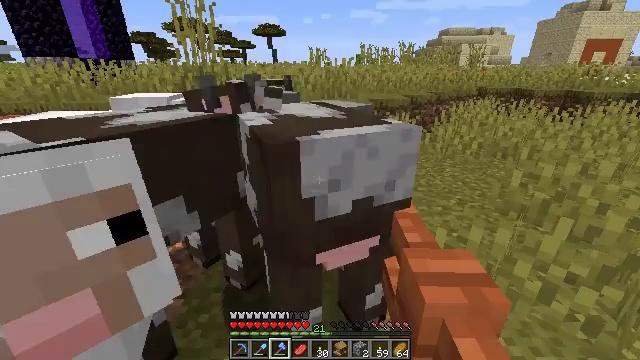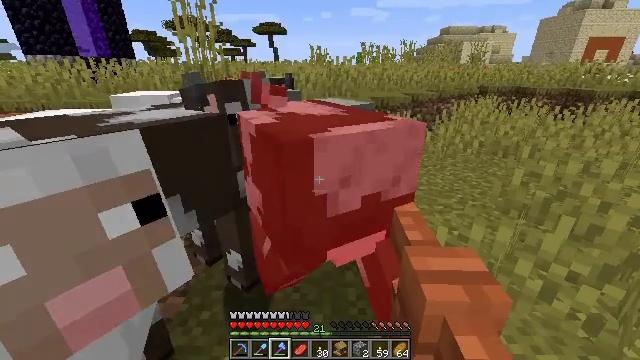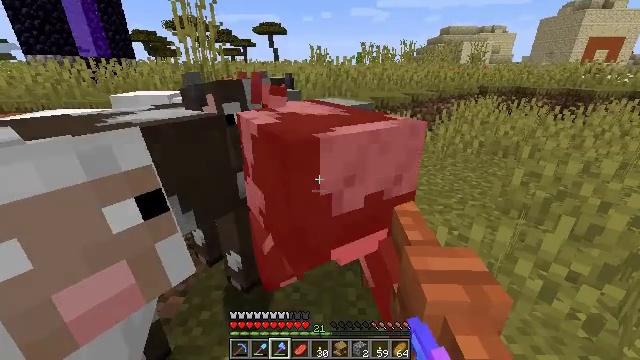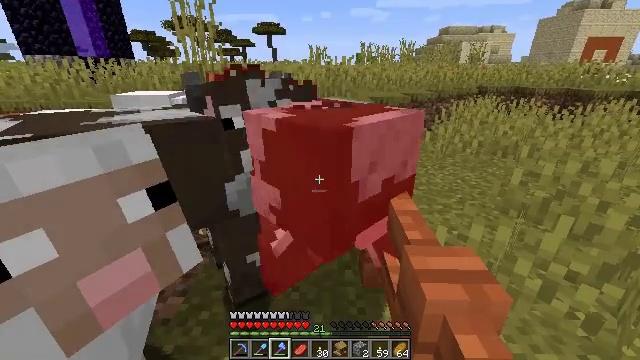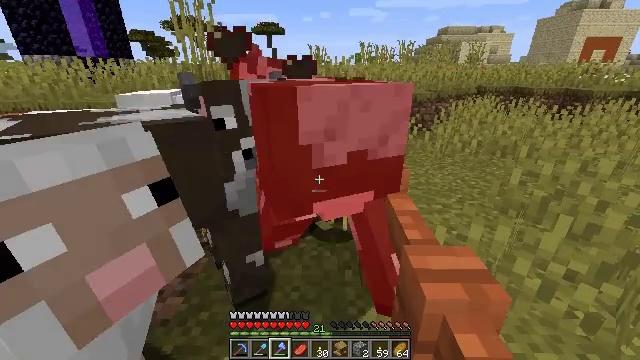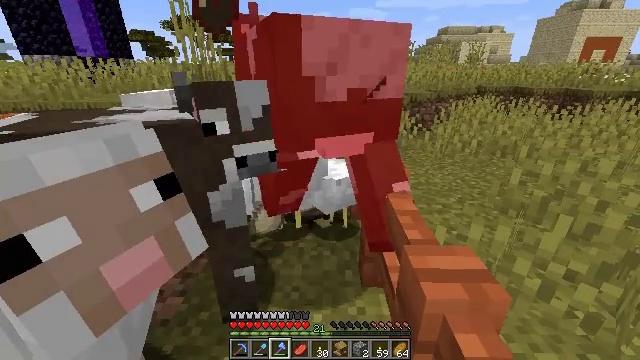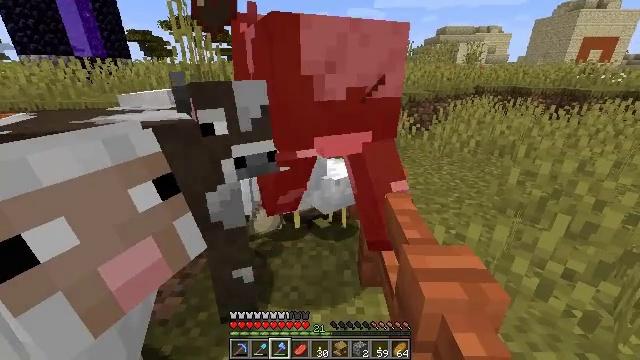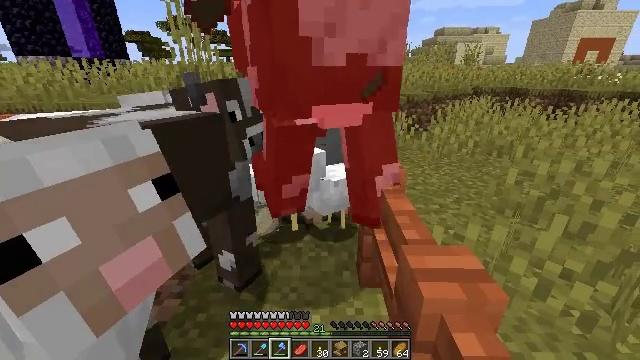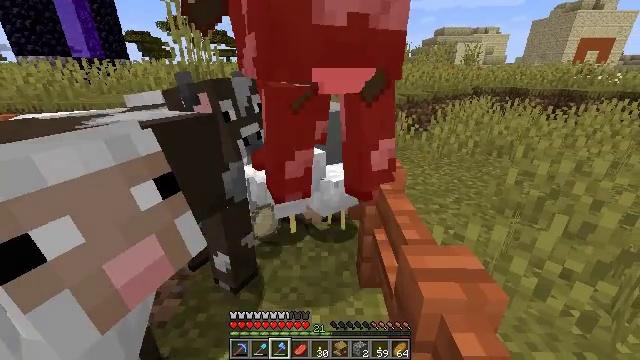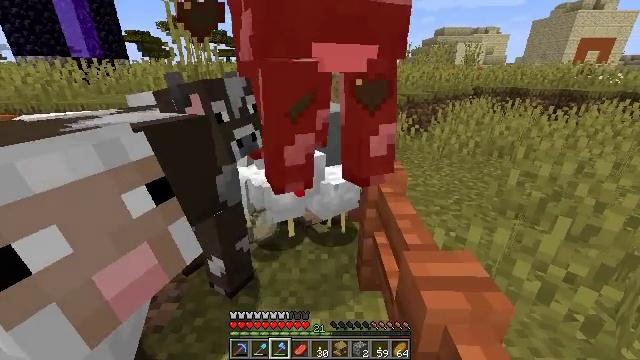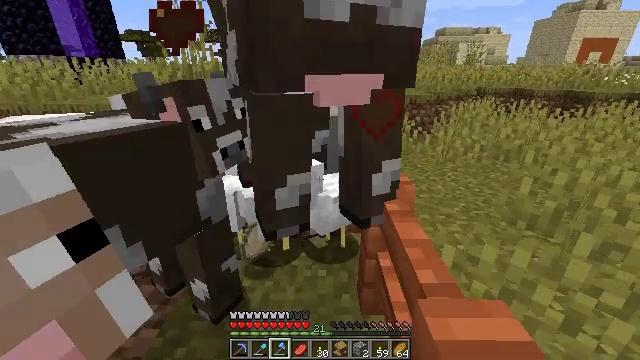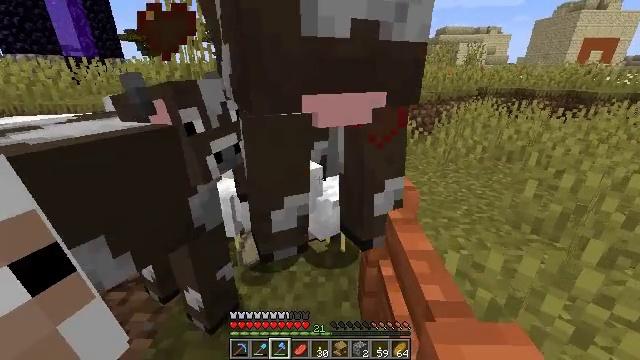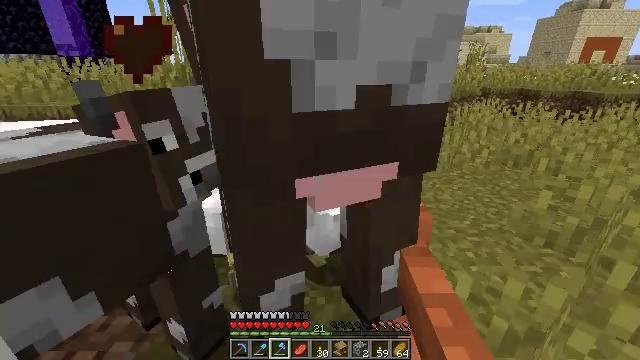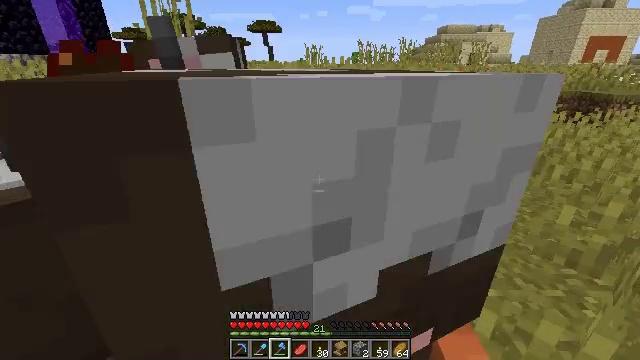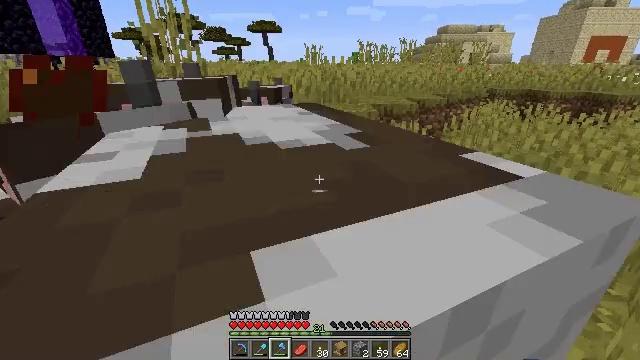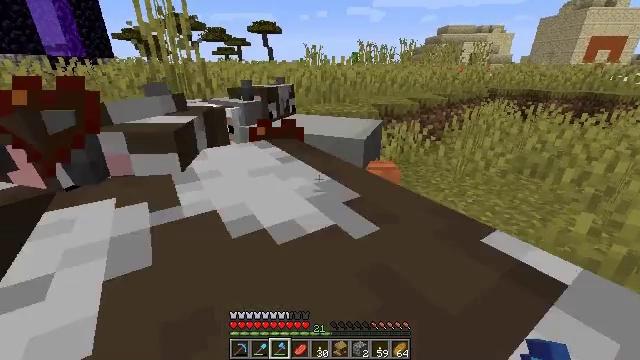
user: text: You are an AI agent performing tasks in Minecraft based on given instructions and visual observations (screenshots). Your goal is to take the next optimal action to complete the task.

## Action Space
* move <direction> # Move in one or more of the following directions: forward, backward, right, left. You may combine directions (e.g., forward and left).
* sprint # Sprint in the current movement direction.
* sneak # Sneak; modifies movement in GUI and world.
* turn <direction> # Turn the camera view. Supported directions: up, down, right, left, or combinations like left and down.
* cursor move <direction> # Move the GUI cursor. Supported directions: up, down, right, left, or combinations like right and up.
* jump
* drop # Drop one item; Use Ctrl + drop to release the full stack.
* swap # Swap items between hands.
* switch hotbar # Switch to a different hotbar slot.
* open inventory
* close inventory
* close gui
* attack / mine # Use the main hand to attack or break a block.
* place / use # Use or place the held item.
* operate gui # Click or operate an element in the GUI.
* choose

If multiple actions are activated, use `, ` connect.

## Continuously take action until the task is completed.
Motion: motion action
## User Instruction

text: Hunt a cow.
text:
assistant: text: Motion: attack / mine
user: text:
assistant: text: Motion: attack / mine
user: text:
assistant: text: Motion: no_op
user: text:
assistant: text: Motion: no_op
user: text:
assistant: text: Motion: no_op
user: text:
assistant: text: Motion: no_op
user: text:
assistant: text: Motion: no_op
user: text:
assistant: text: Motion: no_op
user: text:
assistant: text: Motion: move forward
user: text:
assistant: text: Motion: move forward
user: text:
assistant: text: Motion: move forward
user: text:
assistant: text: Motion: move forward
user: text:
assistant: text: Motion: move forward
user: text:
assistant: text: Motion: no_op
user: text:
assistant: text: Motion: no_op
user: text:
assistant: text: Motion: no_op
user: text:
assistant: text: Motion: no_op
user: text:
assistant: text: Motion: no_op
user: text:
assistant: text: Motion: turn left
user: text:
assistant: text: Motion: no_op
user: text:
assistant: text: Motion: turn left
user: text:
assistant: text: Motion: turn left
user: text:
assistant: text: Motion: turn left
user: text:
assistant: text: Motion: turn left
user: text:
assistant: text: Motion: move back, turn left
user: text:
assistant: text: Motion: move back, turn left
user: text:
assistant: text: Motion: move back, turn left
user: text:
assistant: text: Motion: move back, turn left
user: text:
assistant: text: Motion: move back
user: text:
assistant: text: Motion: move back